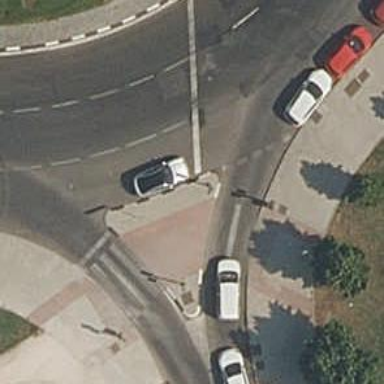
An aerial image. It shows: Traffic signals at road crossing.